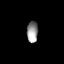
Tissue: prostate
Cell type: T cells
Senescence score: 0.7425
Nuclear area (px): 228
Mean DAPI intensity: 149.952